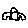
Label: car